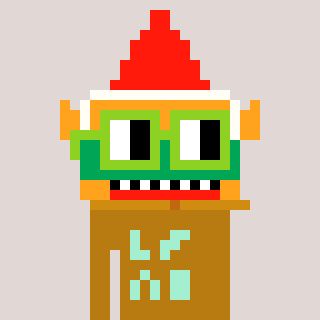
a pixel art character with square light green glasses, a gnome-shaped head and a gold-colored body on a warm background